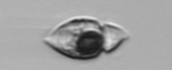
Label: Amphidinium